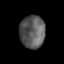
Tissue: lung
Cell type: T cells
Senescence score: 0.2032
Nuclear area (px): 810
Mean DAPI intensity: 90.378